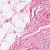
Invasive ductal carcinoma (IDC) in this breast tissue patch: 0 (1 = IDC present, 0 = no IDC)